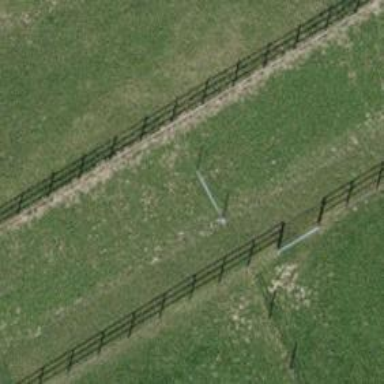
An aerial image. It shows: Equestrian pitch for leisure land activities.